Question: Almost all of my text in page look like this in IE7

Structure:
'''
<div>
<span>Andrea</span>
</div>
<div>
<span>Puglisi</span>
</div>
'''
CSS:
'''
div {
font-size: 35px;
height: 35px;
line-height: 35px;
padding-top: 5px;
}
'''
I try increase height etc, nothing works.
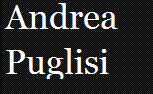
Answer: Increase your line-height (along with height) until the problem goes away or remove line-height (and height) altogether and let the browser set the default line-height for your specified font size (while the div expands with content).
'''
div {
font-size: 35px;
height: 45px;
line-height: 45px;
padding-top: 5px;
}
'''
or
'''
div {
font-size: 35px;
padding-top: 5px;
}
'''